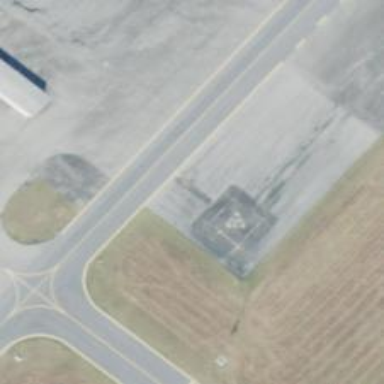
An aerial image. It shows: Image showing helipad at airport.